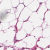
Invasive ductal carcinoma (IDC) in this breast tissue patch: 0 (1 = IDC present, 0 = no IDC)